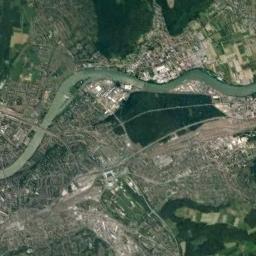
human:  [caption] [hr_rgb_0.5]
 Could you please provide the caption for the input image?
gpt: The river is surrounded by trees .

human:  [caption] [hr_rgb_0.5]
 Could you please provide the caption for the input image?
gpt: The river goes through houses and trees .

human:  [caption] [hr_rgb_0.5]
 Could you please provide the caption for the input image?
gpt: A curvy, Light green river, With green and tan mixed fields on both sides, Green forests, And bustling cities .

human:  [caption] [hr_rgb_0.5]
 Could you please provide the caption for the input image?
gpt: The green river is flanked by some residential areas and forests and an overpass is over the river .

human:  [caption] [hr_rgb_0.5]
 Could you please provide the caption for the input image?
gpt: There are many buildings and some green forests near the green river .